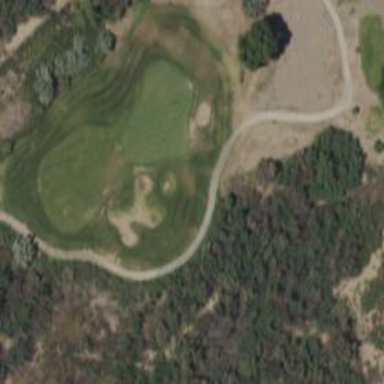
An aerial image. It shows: View of golf hole.